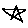
Label: star